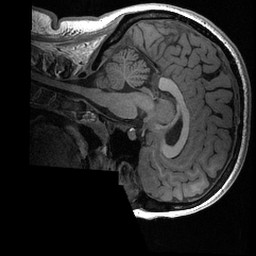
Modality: T1w
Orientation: sagittal
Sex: female
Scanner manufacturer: ge
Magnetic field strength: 3 T
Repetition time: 0.0064 s
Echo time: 0.00281 s